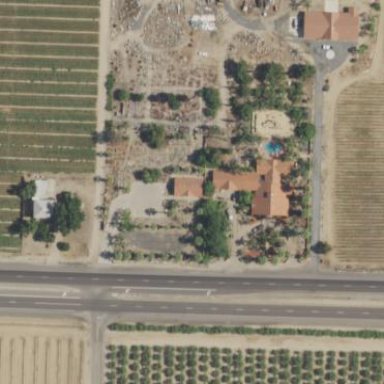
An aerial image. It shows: Farm with garden center shop.